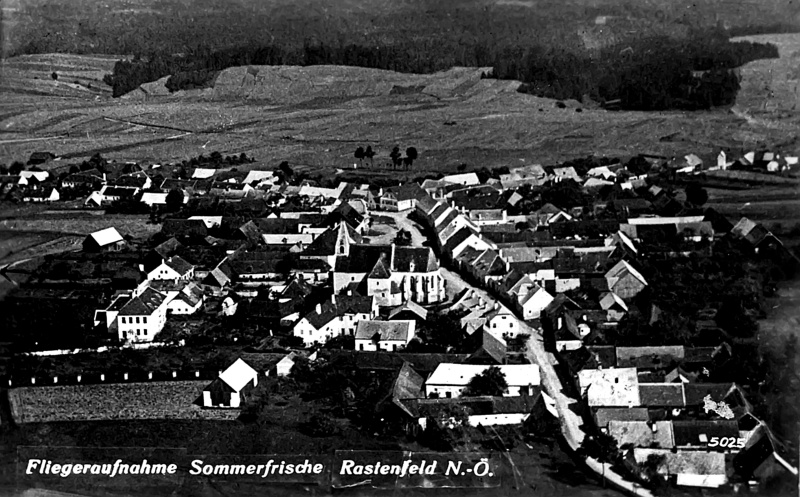
Institution: Gemeindearchiv Rastenfeld
Schlagwörter: baum, weiß, landschaft, menschen, stadt, fenster, schwarz, straße, haus, wiese, alt, architektur, feld, felder, häuser, hügel, kirche, wege, wiesen, tal, wald, landleben, ruhig, sommer, ort, acker, gebirge, modern, dorf, dächer, schornsteine, vogelperspektive, luft, foto, fotografie, luftaufnahme, oben, straßen, schweiz, schwarzweiß, österreich, karte, gärten, zentrum, postkarte, tirol, wohnen, aufnahme, schwrzweiß, sommerfrische, luftbild, fortschritt, starße, weltkrieg, kaff, hubschrauber, körnig, leon, östereich, bschriftet, niederösterreich, gebäuide, rastenfeld, grafkirche, fliegeraufnahme, rostenfeld, sommerfrisch, straßendorf, wiese bäume, 5025, kdfjg, hügel luftaufnahme, hauptsrasse, dorfsiedlung, rosefeld, afnahme, nord-österreich